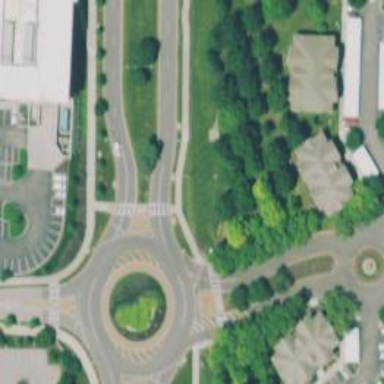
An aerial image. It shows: Secondary road around roundabout.